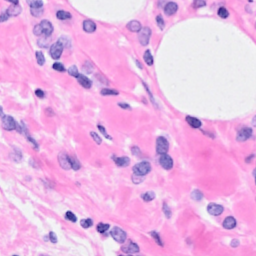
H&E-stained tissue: Breast